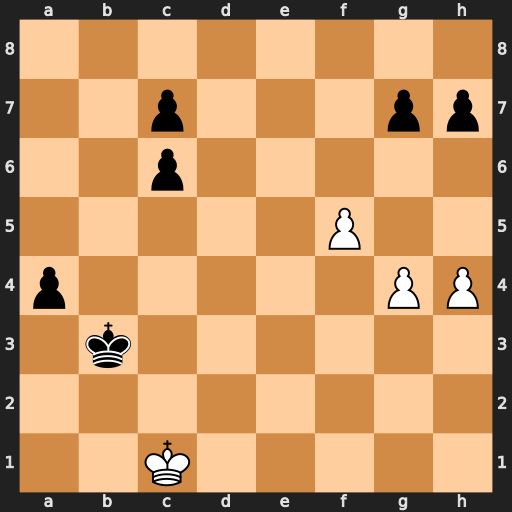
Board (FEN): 8/2p3pp/2p5/5P2/p5PP/1k6/8/2K5
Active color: w
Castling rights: -
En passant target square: -
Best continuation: g5 a3 Kb1